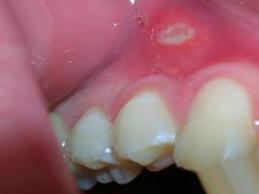
Condition: Mouth Ulcer